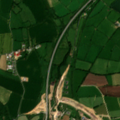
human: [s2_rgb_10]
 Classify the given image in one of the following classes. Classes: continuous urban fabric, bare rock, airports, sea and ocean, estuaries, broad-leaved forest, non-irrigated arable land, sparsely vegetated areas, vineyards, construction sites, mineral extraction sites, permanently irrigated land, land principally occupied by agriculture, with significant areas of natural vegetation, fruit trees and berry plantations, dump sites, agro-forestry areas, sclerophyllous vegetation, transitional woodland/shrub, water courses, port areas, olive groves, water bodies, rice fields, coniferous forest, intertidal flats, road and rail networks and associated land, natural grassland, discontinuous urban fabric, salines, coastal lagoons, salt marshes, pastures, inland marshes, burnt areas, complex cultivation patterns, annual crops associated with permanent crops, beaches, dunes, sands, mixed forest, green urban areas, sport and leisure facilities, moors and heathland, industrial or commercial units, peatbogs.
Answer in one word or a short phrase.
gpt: non-irrigated arable land, pastures